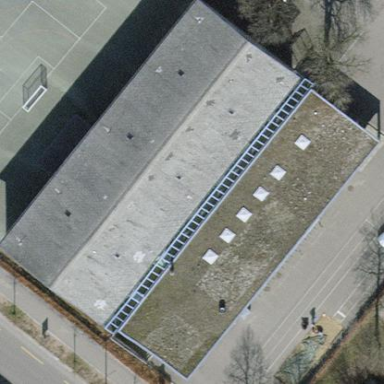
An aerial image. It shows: School building.